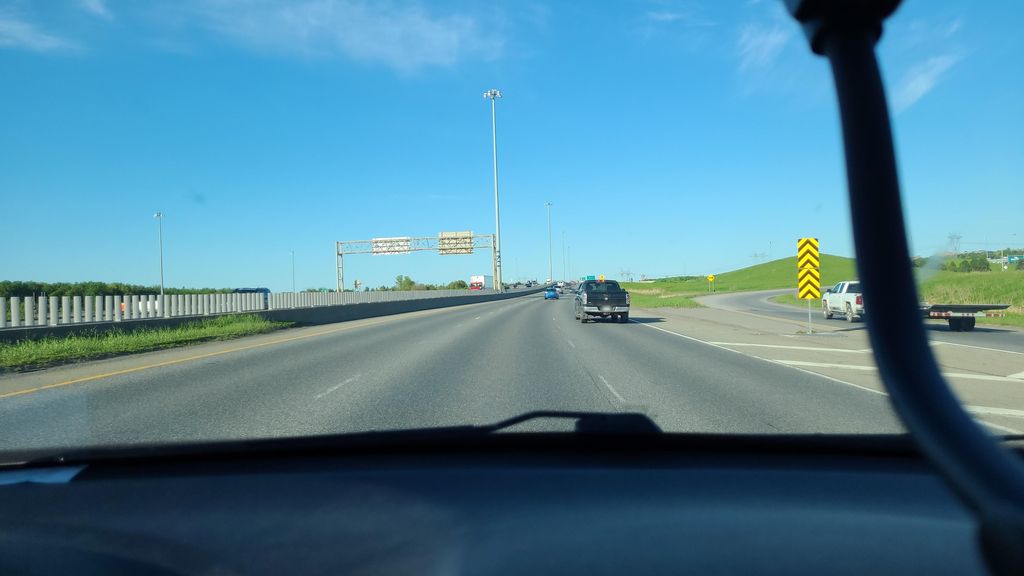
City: quebec_city